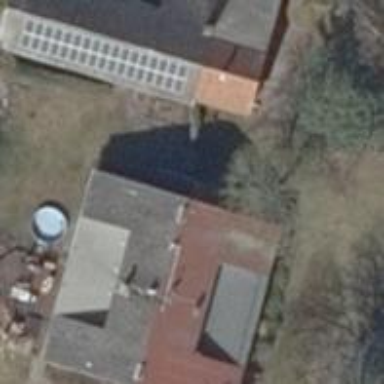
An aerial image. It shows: Detached building with gabled roof.